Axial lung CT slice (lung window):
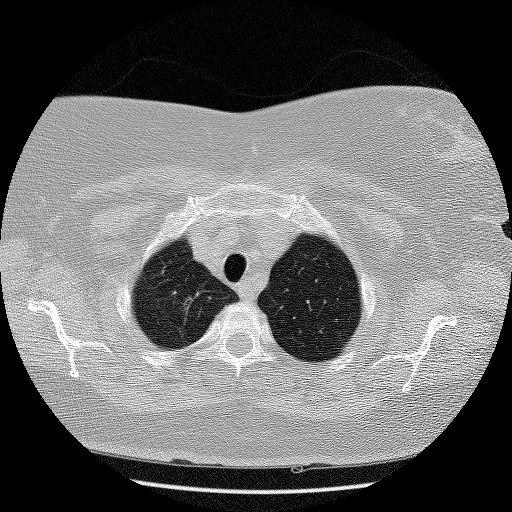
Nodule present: no